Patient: sex M, age 52
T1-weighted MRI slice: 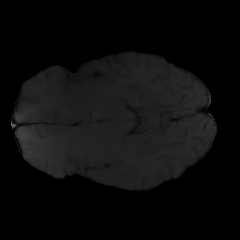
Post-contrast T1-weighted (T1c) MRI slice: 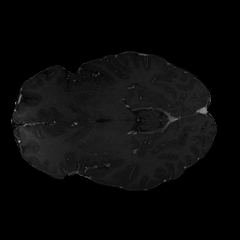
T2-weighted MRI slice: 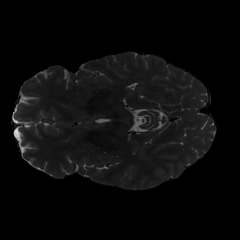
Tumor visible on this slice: no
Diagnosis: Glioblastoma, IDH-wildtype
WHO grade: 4